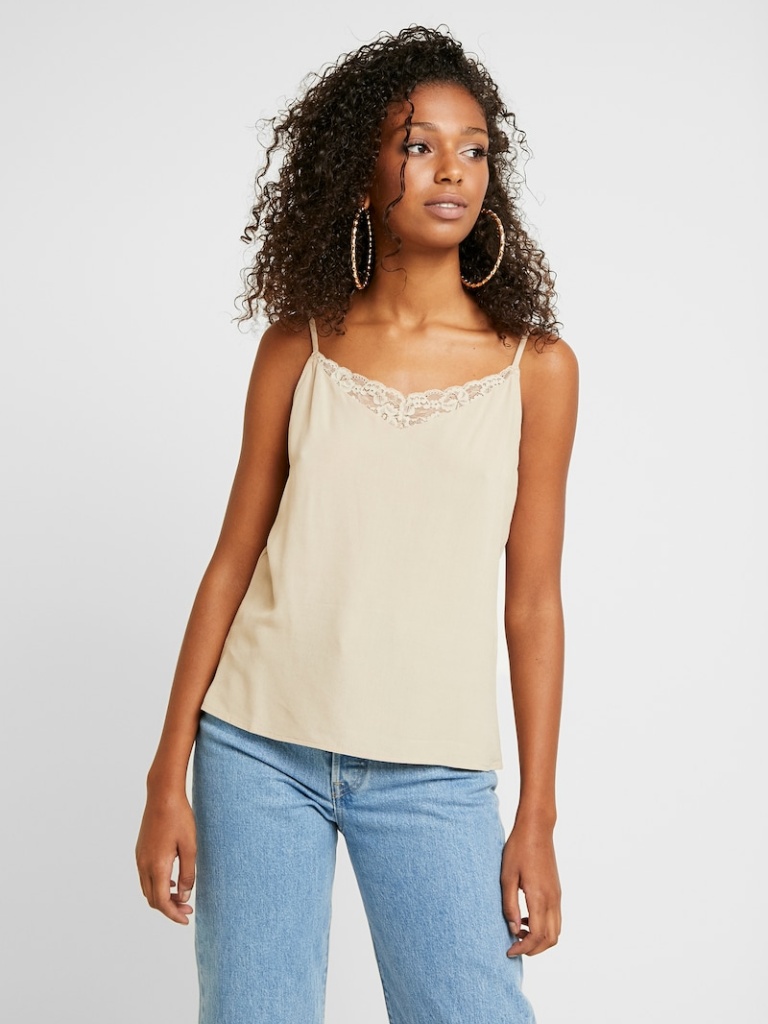
satin relaxed sleeveless hip length Untucked v-neck camisole